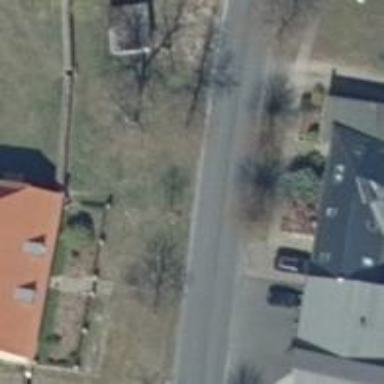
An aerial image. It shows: Secondary road with asphalt surface.